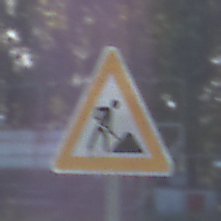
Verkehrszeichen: Arbeitsstelle
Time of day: MorningAfternoon
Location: Outdoor (Suburban)
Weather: PartlyCloudy
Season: NotSpecified
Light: Natural